Brain MRI, t1w sequence, axial 2D slice.
Patient: age 34, sex M, weight 95 kg, height 1.95 m
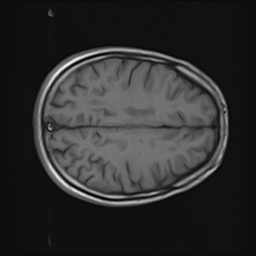